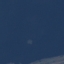
Label: SeaLake